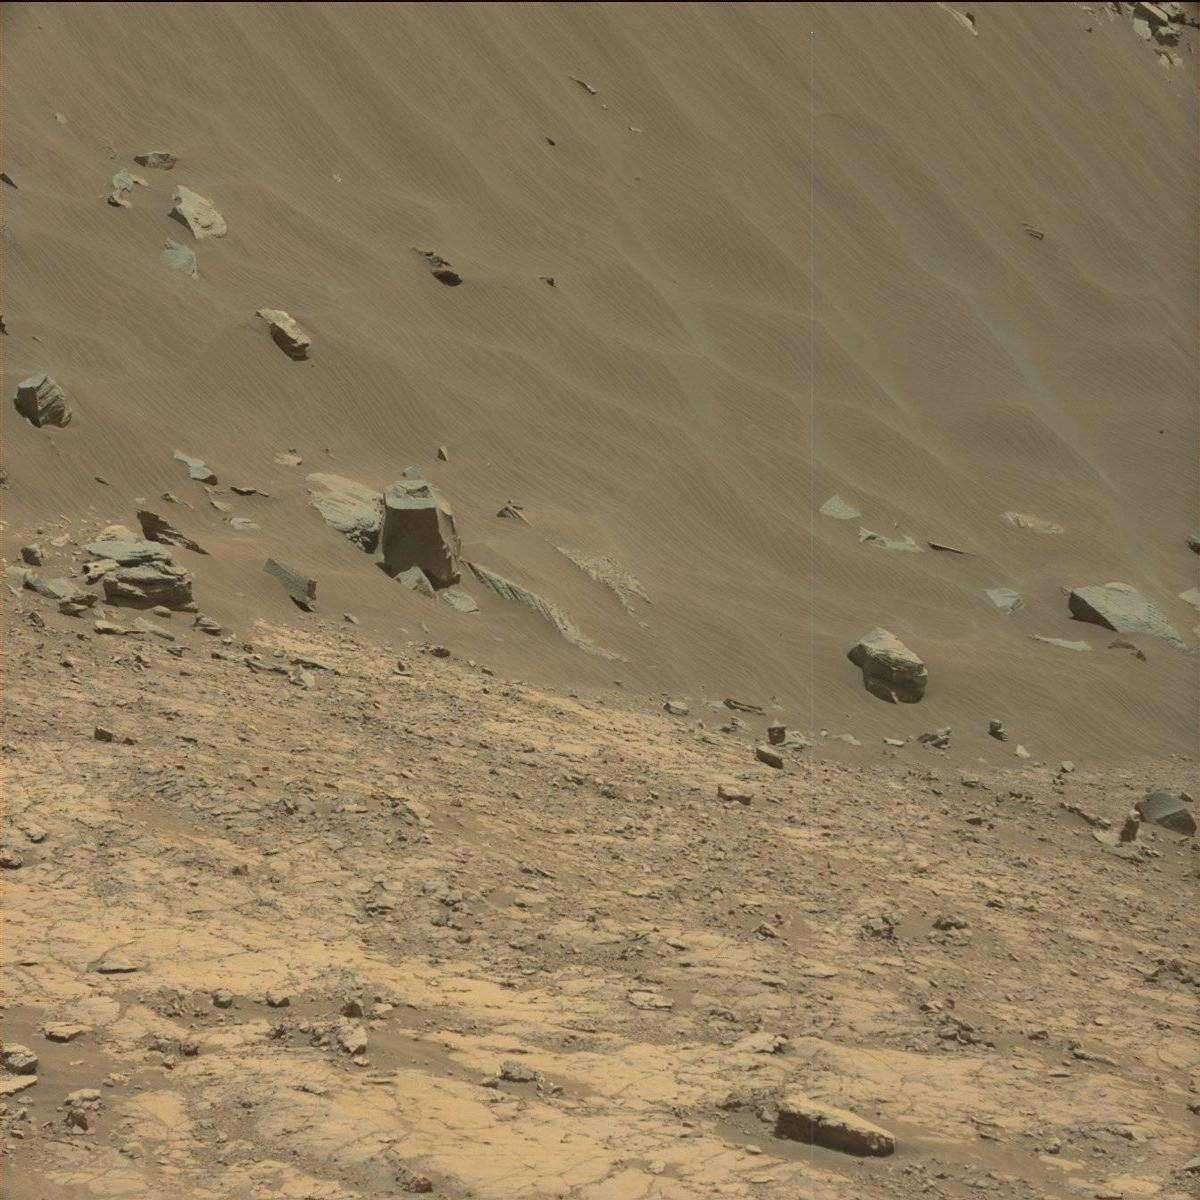
Terrain classes present: Bedrock, Sand / Soil